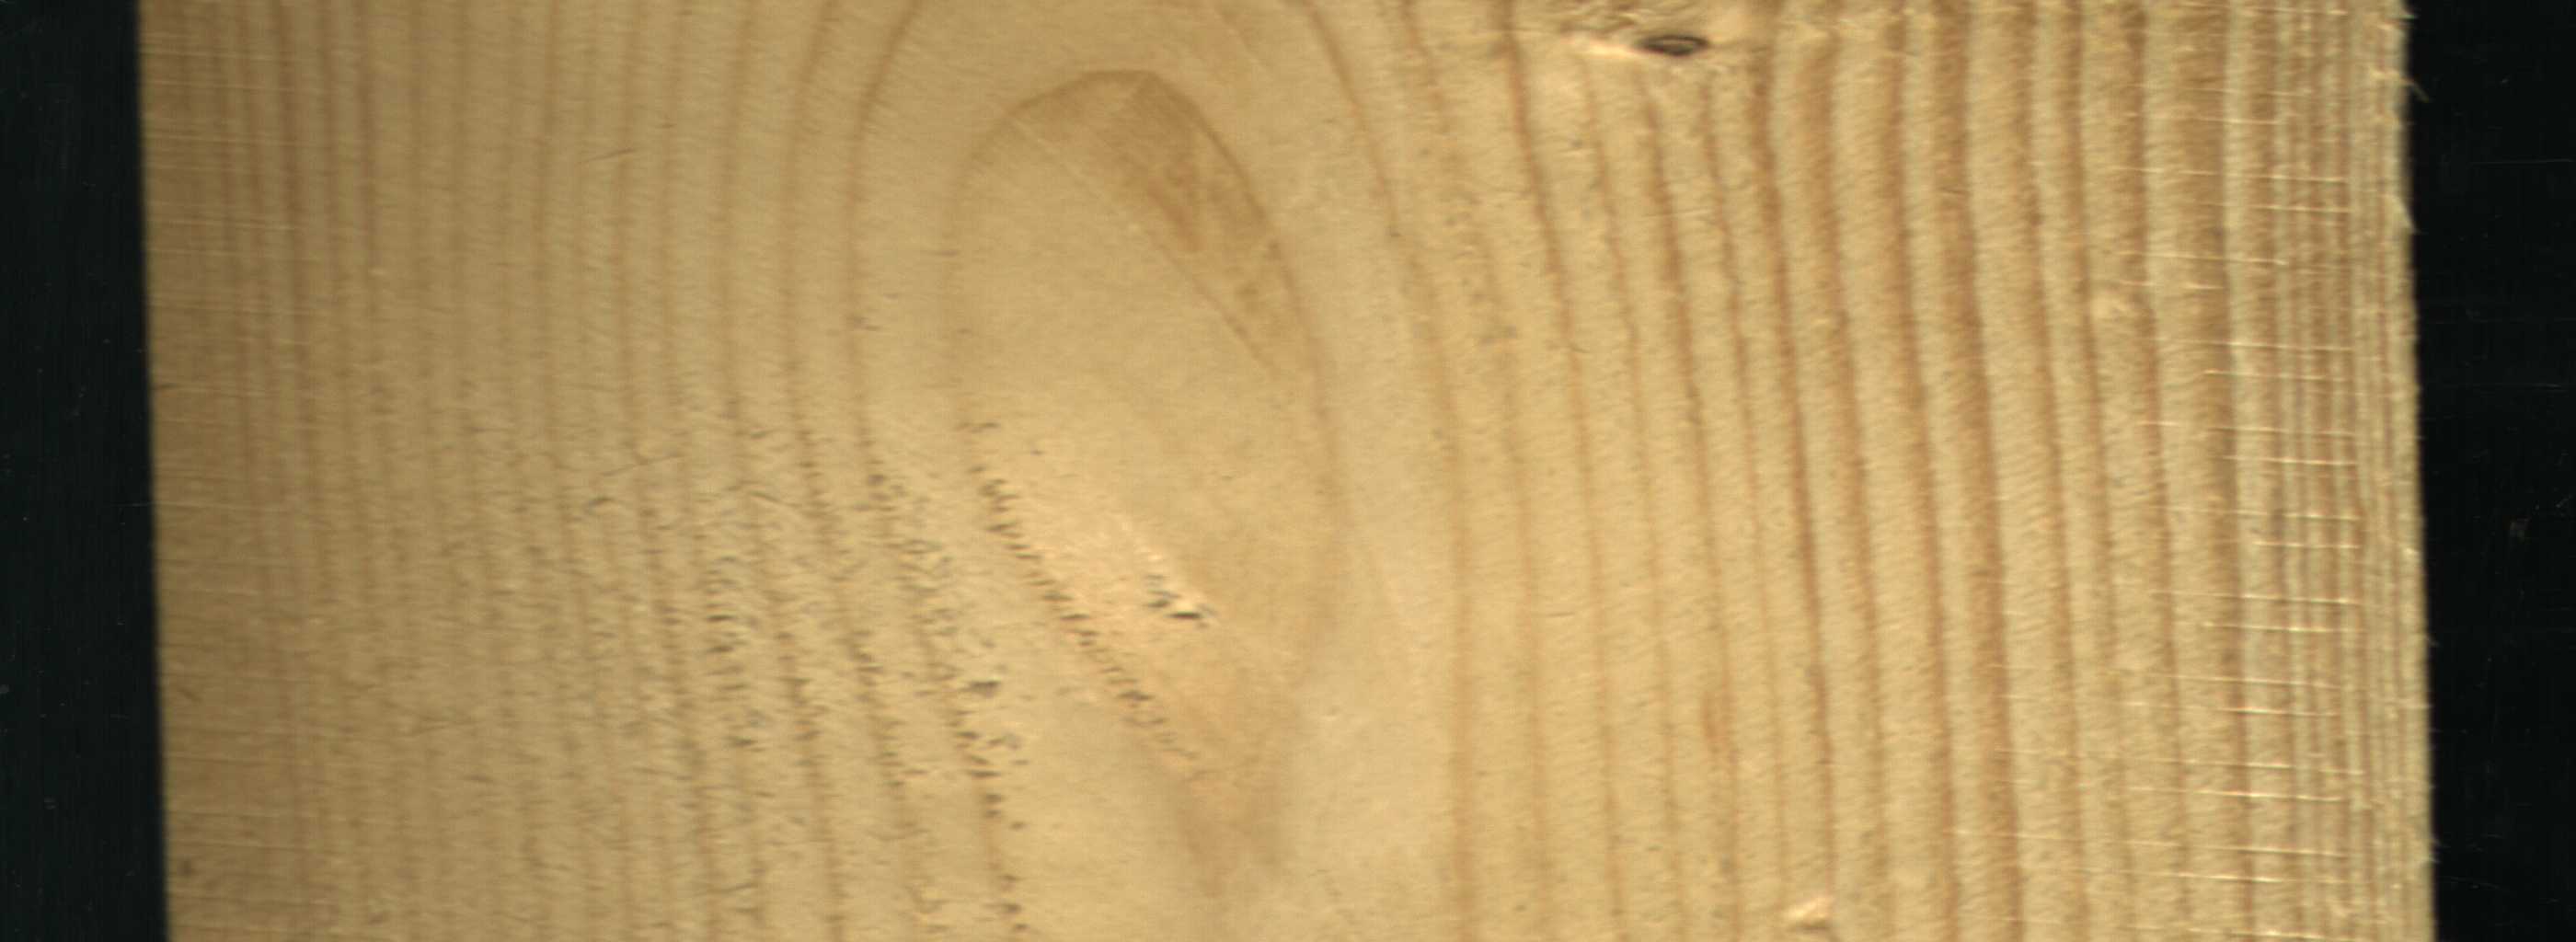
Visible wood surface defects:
Live_Knot